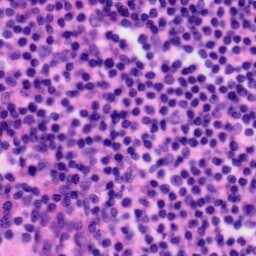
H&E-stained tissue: Tonsil